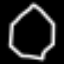
Label: octagon